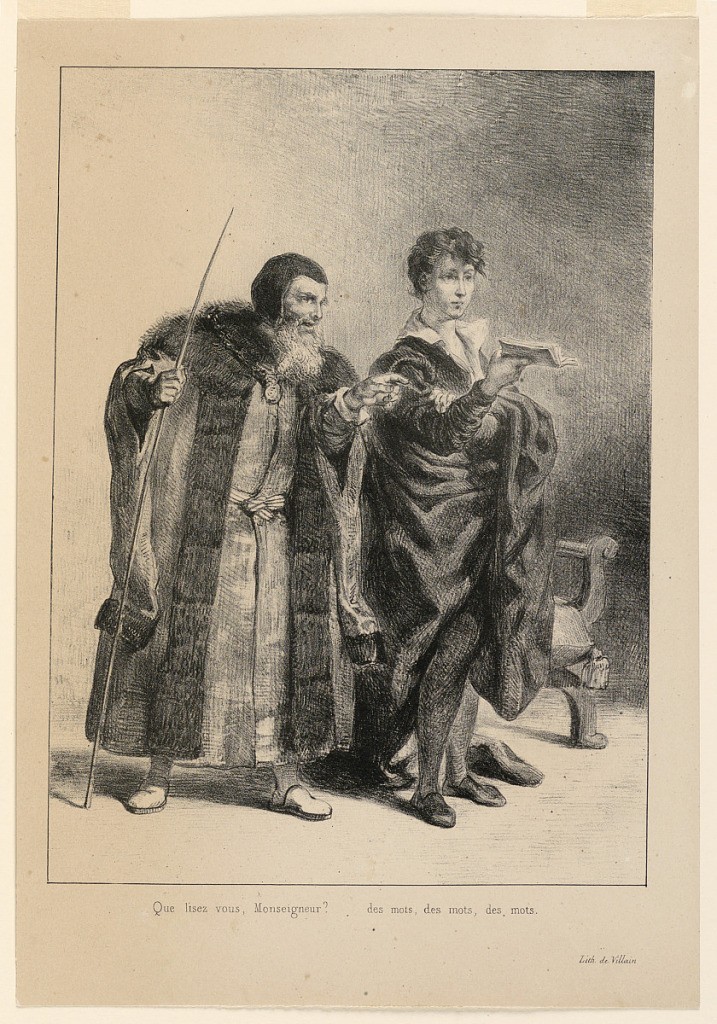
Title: Illustraton for Hamlet. Polonius and Hamlet (II,2)
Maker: Eugène Delacroix, French, 1798 - 1863
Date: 1835
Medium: Lithograph on paper
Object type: Print
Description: Polonius and Hamlet (II,2)